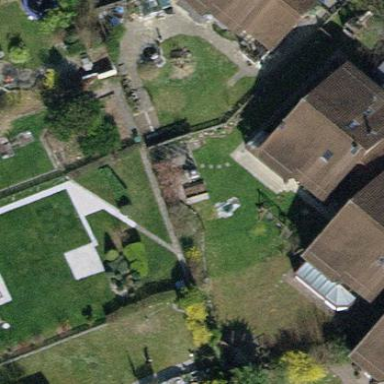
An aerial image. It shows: Detached building.